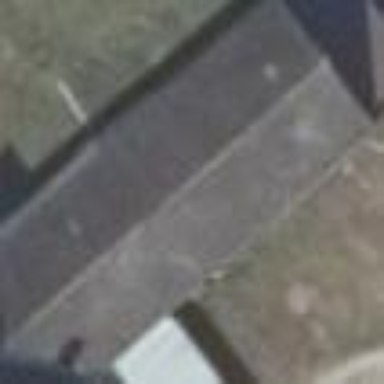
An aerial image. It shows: Shed building.